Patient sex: M
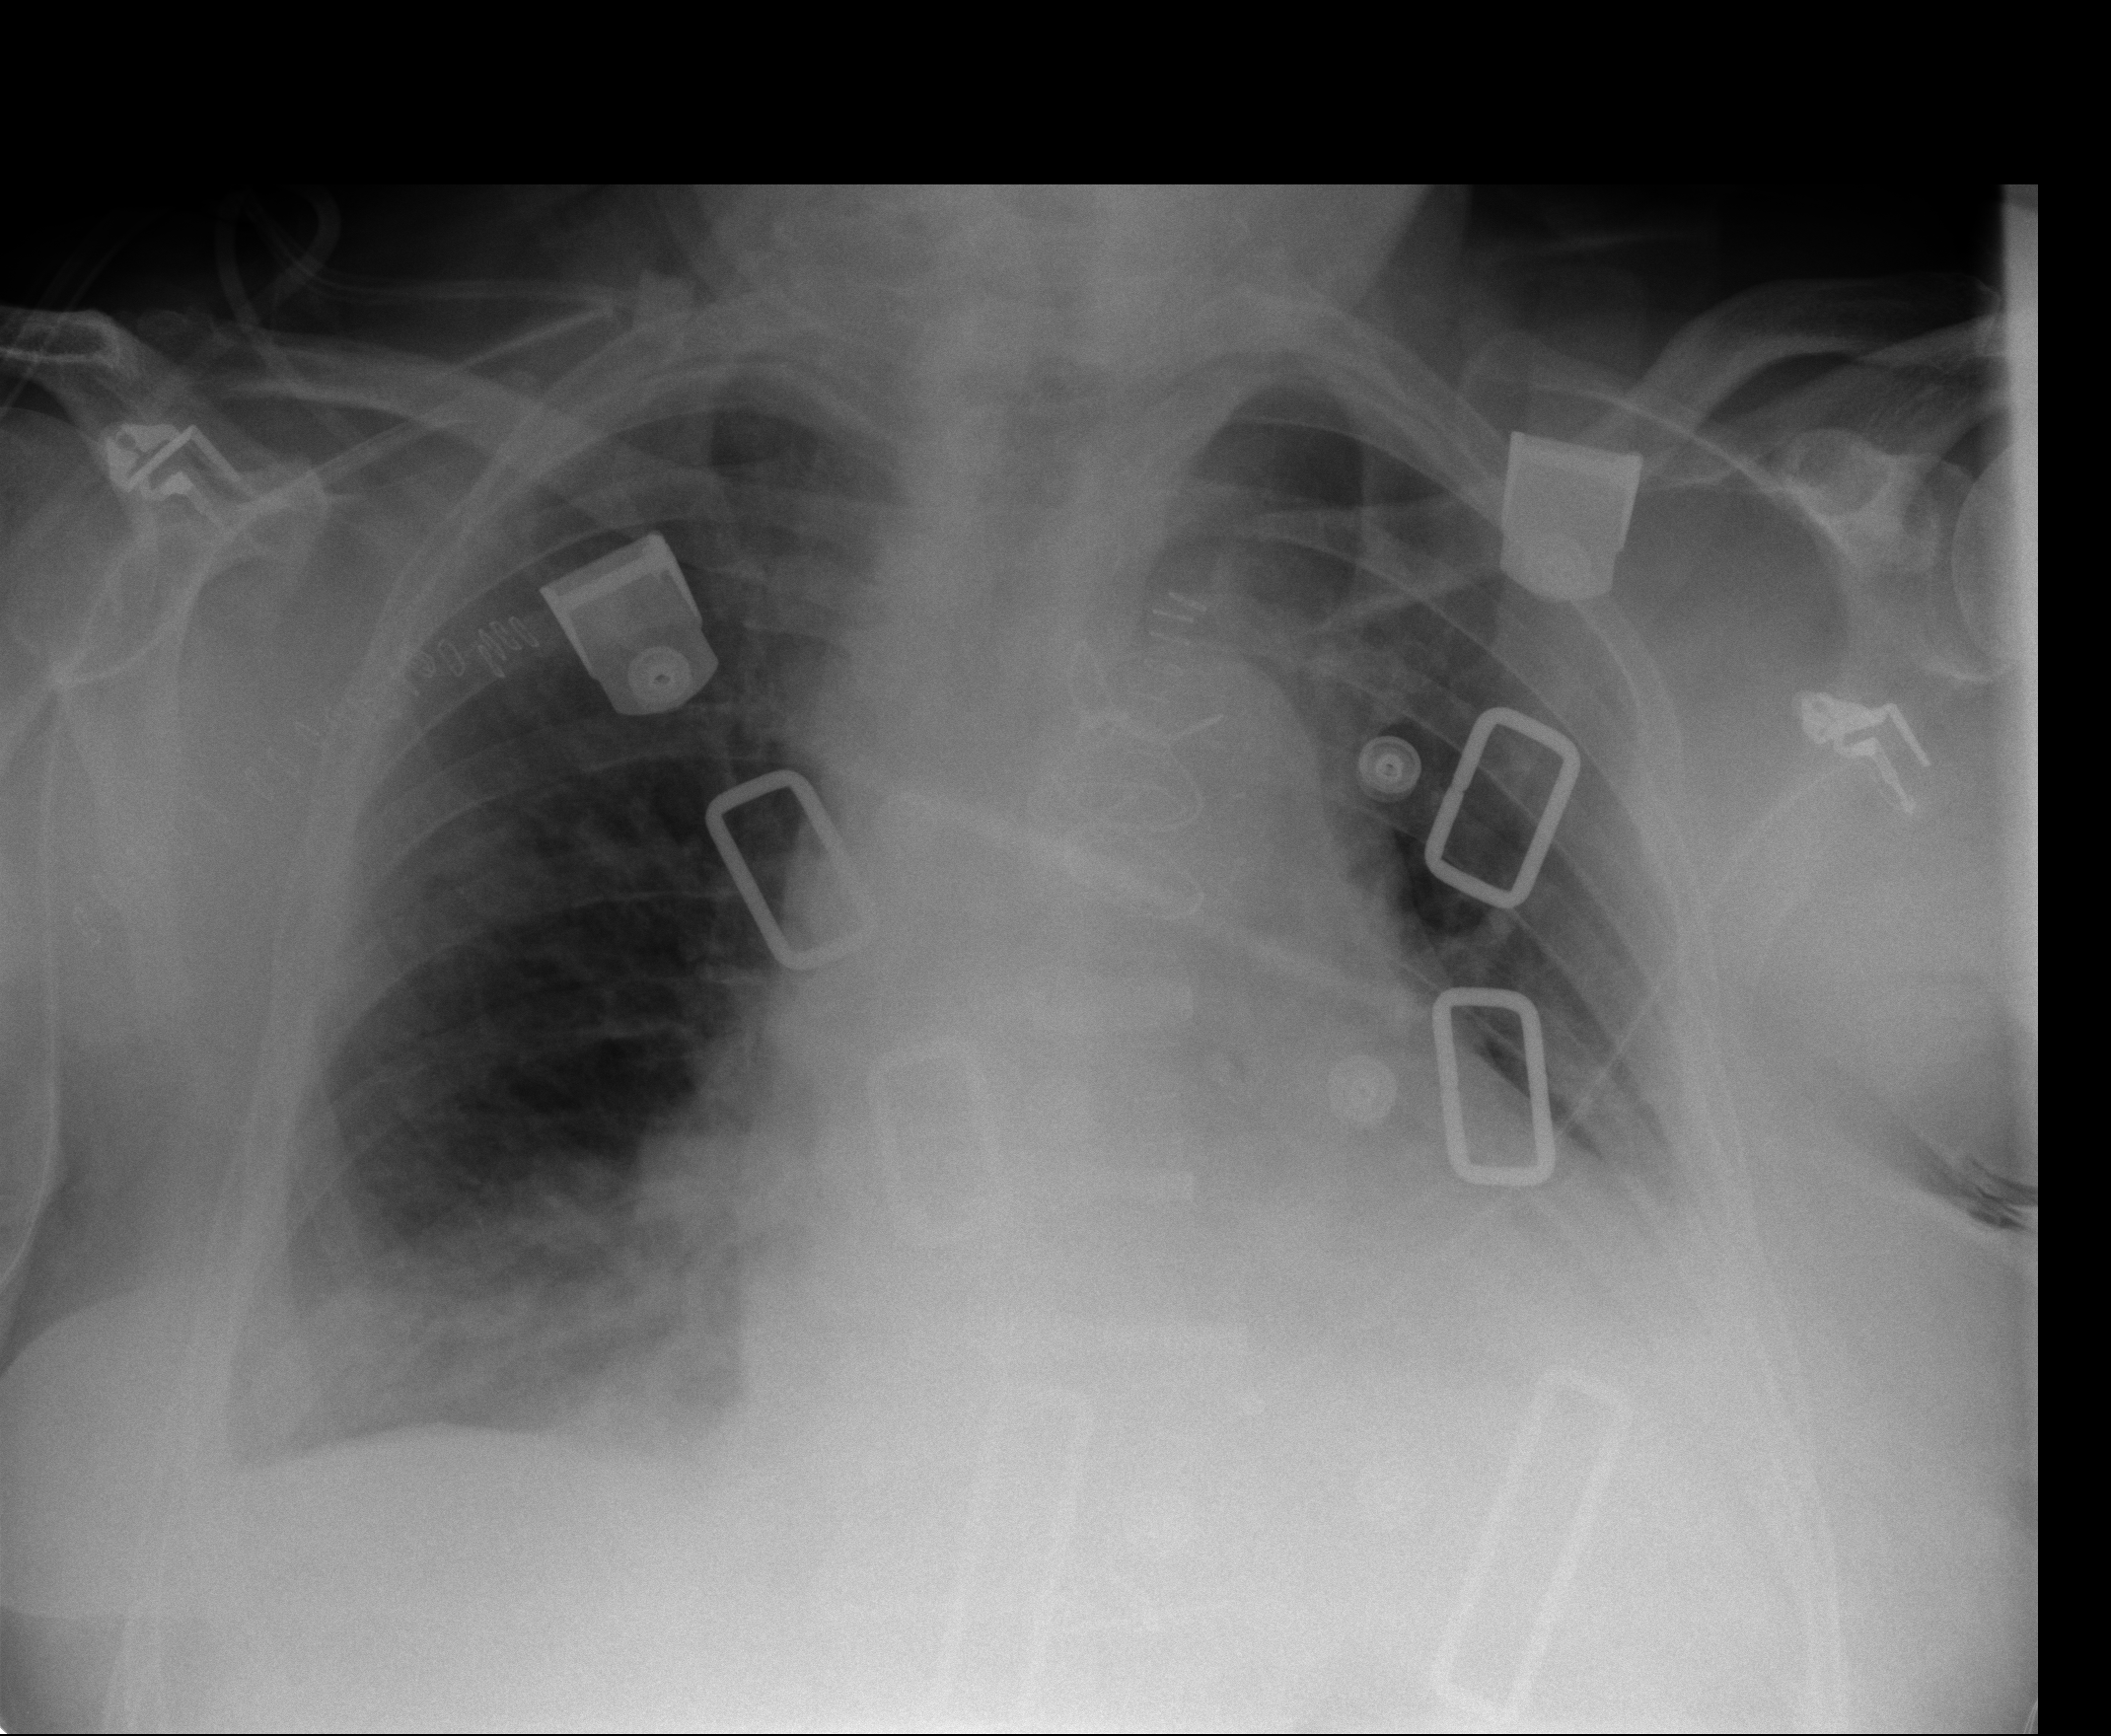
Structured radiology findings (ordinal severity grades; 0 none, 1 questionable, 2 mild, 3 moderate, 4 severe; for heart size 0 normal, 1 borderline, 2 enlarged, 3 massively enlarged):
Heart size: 2
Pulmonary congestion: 2
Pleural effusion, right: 2
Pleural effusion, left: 1
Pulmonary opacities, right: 1
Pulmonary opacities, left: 1
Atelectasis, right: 2
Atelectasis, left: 2